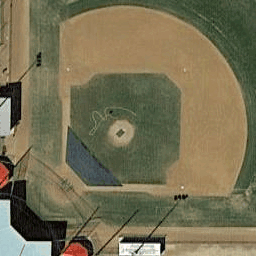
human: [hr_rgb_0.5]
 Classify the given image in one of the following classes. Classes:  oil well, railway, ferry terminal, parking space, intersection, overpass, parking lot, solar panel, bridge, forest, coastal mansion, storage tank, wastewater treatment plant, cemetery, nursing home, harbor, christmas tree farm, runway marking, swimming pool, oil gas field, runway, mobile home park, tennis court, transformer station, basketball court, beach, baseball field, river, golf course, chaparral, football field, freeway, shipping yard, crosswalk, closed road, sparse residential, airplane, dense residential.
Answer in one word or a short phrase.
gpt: baseball field